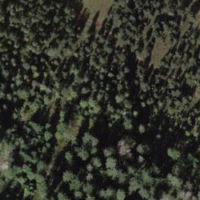
EUNIS habitat code: 44
Species observed at this site:
Vaccinium uliginosum